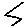
Label: zigzag